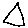
Label: triangle